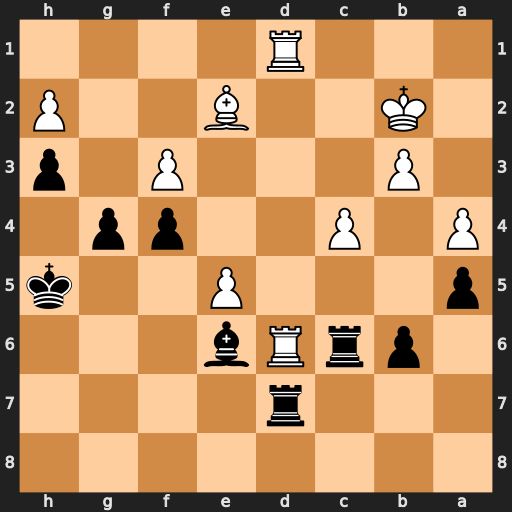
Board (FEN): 8/3r4/1prRb3/p3P2k/P1P2pp1/1P3P1p/1K2B2P/3R4
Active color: b
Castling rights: -
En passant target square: -
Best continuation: g3 Rxd7 Bxd7 hxg3 fxg3